Question: How to resolve this error ->
When i run the 'flutter run' command it gives following error.
'''
Error: No pubspec.yaml file found.
This command should be run from the root of your Flutter project.
Do not run this command from the root of your git clone of Flutter.
'''
Even 'flutter doctor -v' doesn't show any error.
Screenshot of that error:

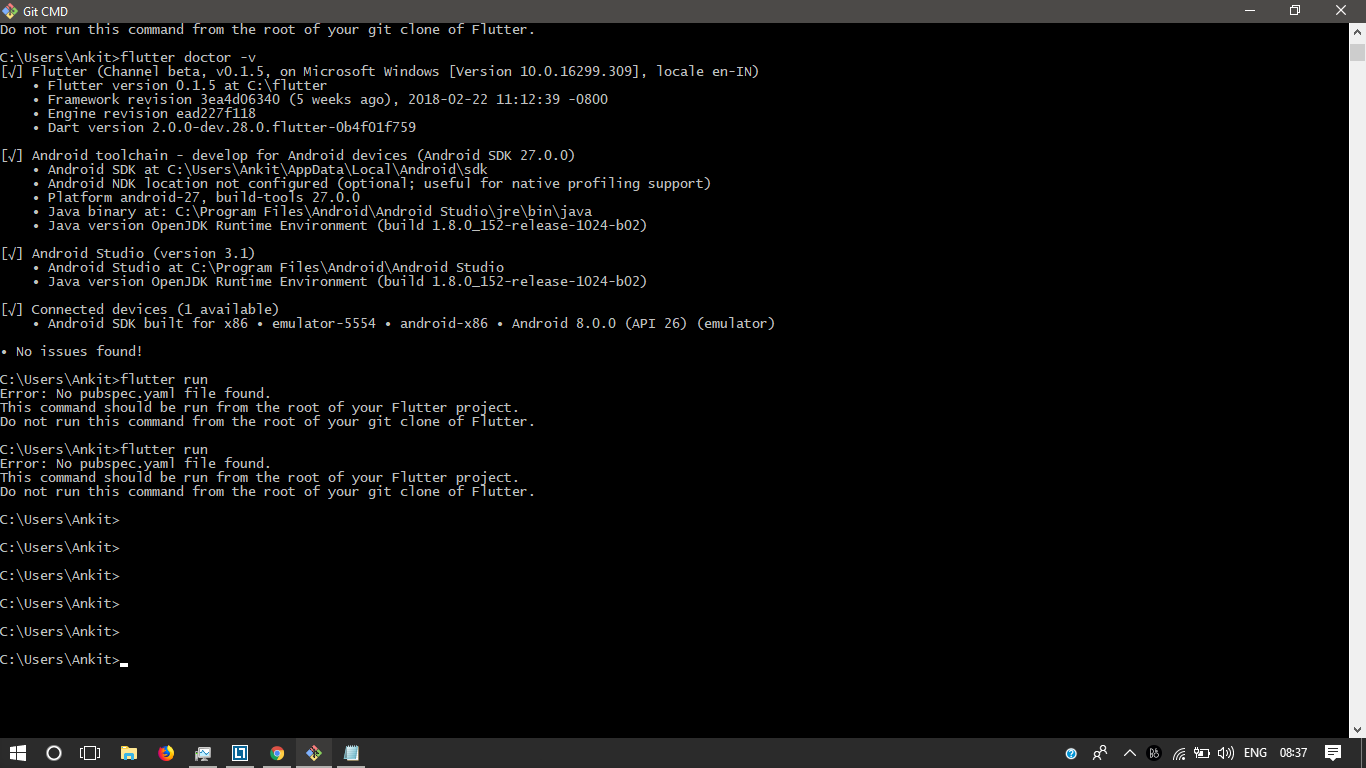
Answer: I'm not quite sure, but I think you are trying to run a project that doesn't exits, or is there a project with the root directly in your users folder?
So maybe you should try to navigate to your project or create one if you haven't already.
You can create a new project from command prompt by entering.
'''
flutter create myapp
'''
After you have created the new project you can run it by:
'''
cd myapp
flutter run
'''
More information about that can be found here: <URL>